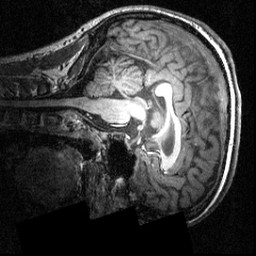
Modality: T1w
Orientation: sagittal
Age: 20
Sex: male
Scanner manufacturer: siemens
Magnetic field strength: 3.951 T
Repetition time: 1.5 s
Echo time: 0.00335 s